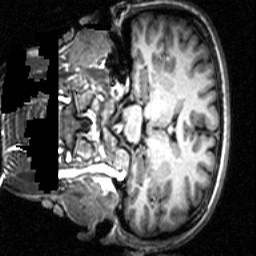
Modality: T1w
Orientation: coronal
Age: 34
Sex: female
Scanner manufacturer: siemens
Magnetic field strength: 2.894 T
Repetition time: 2.3 s
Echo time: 0.0021 s